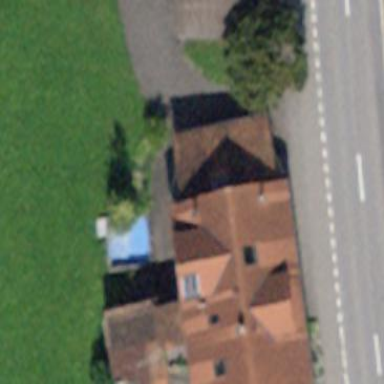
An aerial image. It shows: Simple house.